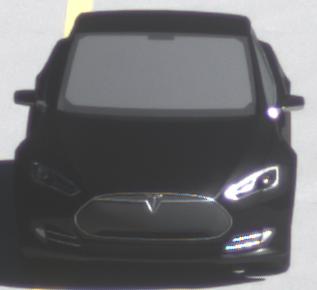
Make: Tesla
Model: Model S 60
Detailed model: Model S
Model produced from: 2013/10
Model produced until: 2014/10
Doors: 5
Color: black
Road condition: dry road
Daytime: morning or afternoon
Contrast: high contrast